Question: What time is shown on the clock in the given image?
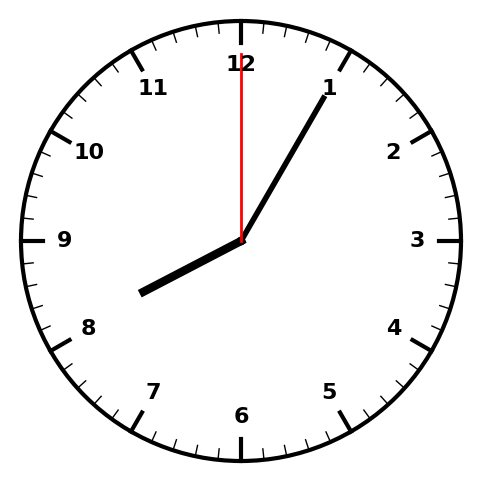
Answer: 08:05:00